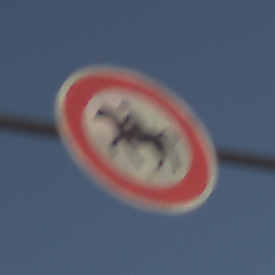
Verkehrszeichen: VerbotReiter
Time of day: SunriseSunset
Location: Outdoor (Nature)
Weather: Clear
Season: NotSpecified
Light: Natural